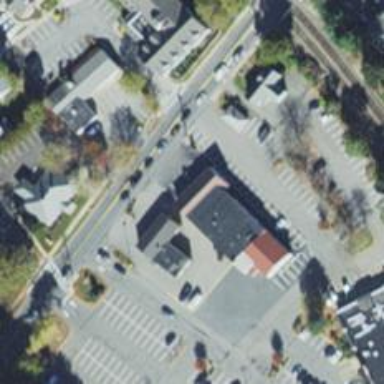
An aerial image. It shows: Marketplace.